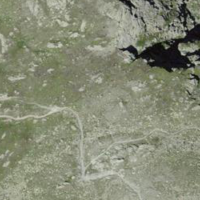
EUNIS habitat code: 26
Species observed at this site:
Jacobaea incana